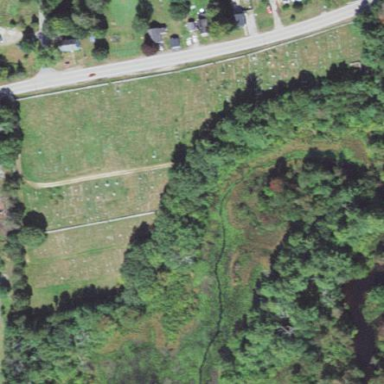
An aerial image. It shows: Private cemetery.